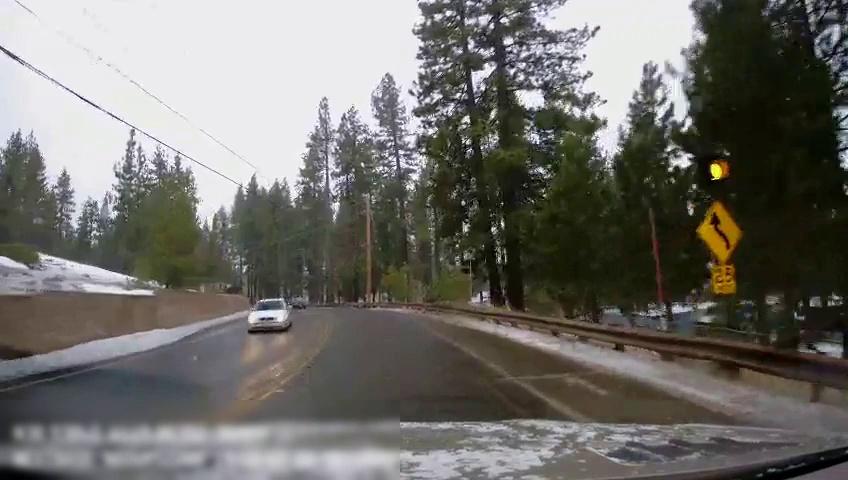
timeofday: Day
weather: Snowy
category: Drivable Space
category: Vehicles | SUV
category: Vehicles | Car
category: Lanes | Current Lane
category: Lanes | Current Lane
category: Lanes | Alternate Lane
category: Traffic | Signs
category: Traffic | Signs